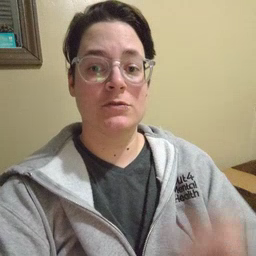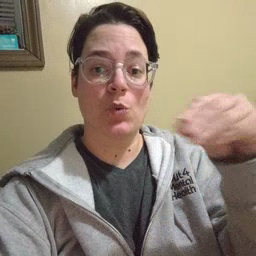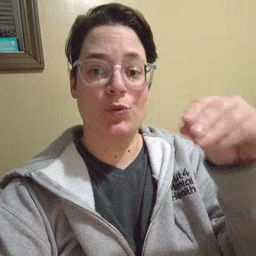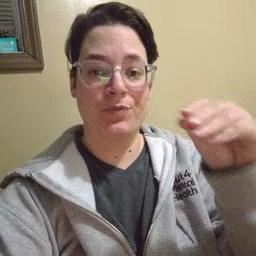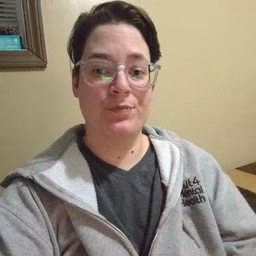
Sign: store